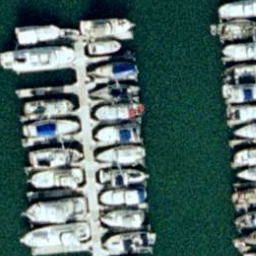
Label: harbor